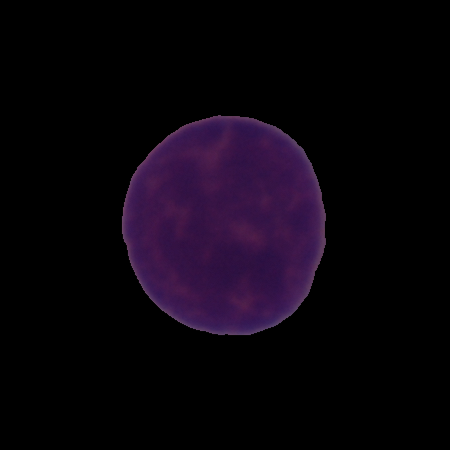
Label: cancer